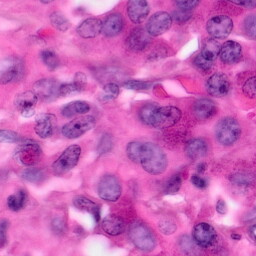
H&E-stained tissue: Pancreatic